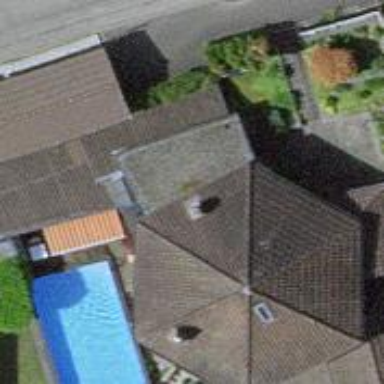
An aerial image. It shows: Residential building with pyramidal roof shape.